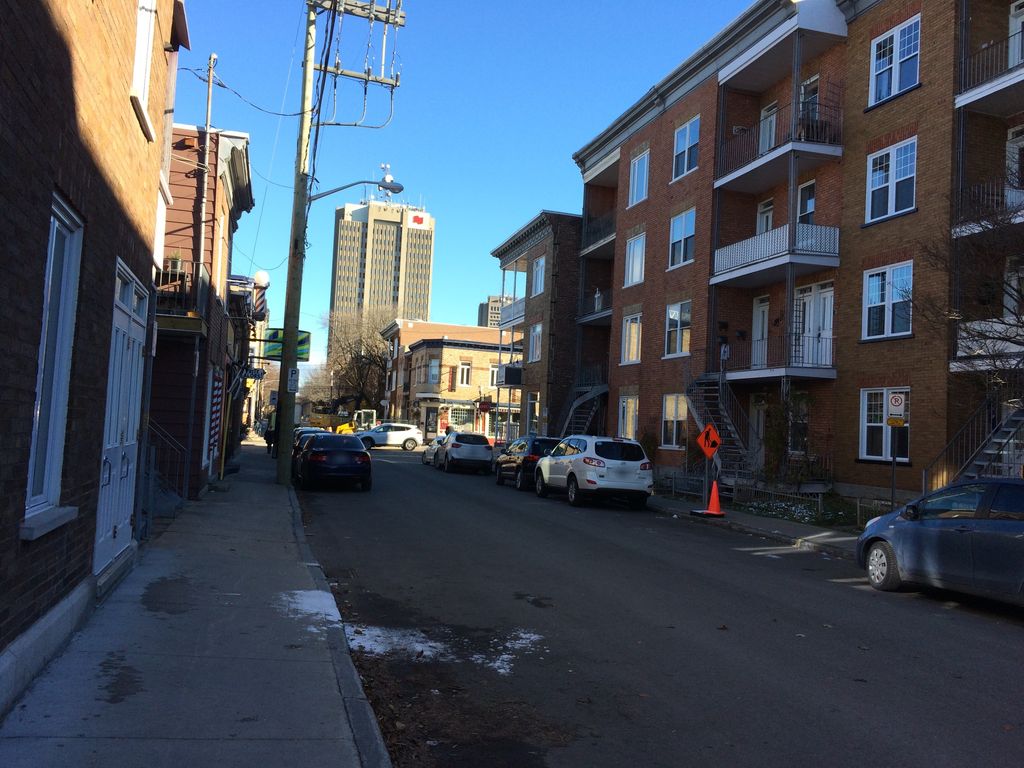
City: quebec_city